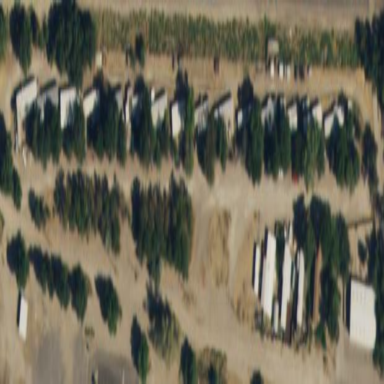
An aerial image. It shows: Residential area designated as trailer park.